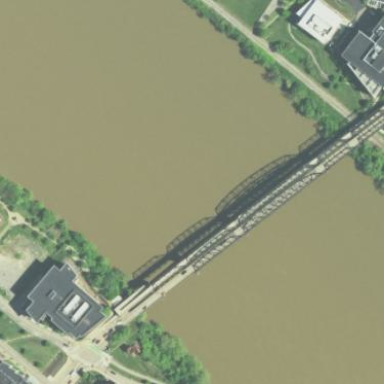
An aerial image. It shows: Truss bridge that is man-made.